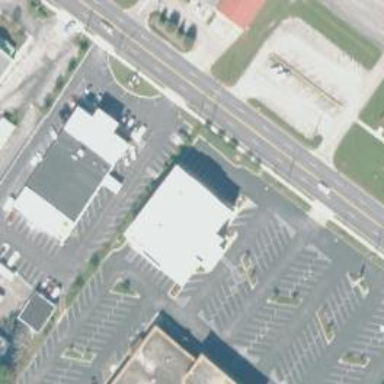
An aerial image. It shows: Healthcare clinic.